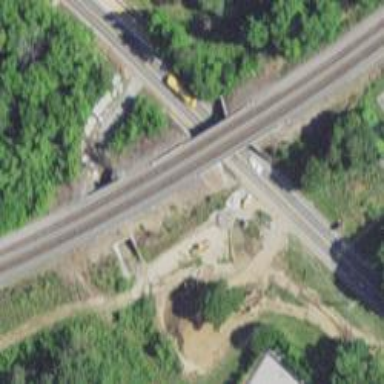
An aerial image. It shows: Bridge over railway line.